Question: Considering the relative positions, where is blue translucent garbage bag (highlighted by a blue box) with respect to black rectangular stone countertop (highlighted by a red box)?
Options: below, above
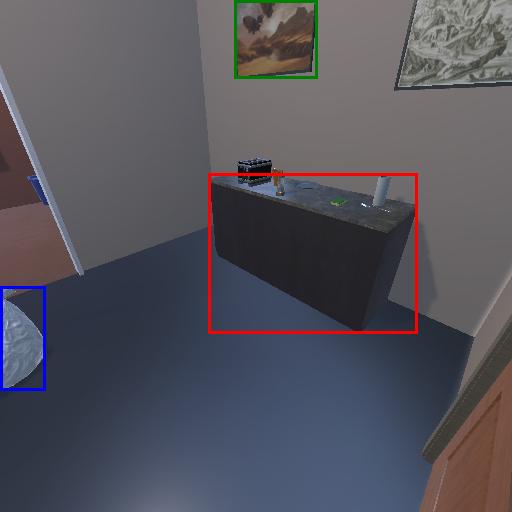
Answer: below